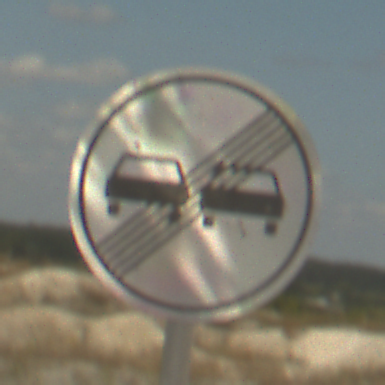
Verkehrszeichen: EndeUeberholverbot
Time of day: Midday
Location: Outdoor (Beach)
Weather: PartlyCloudy
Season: NotSpecified
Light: Natural